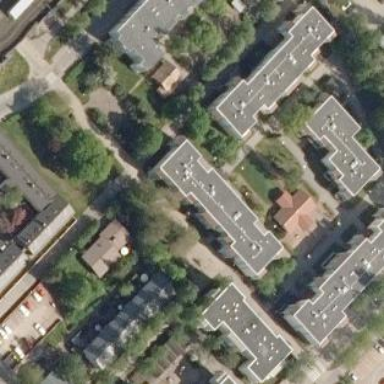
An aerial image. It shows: Image showing building with apartments.